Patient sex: M
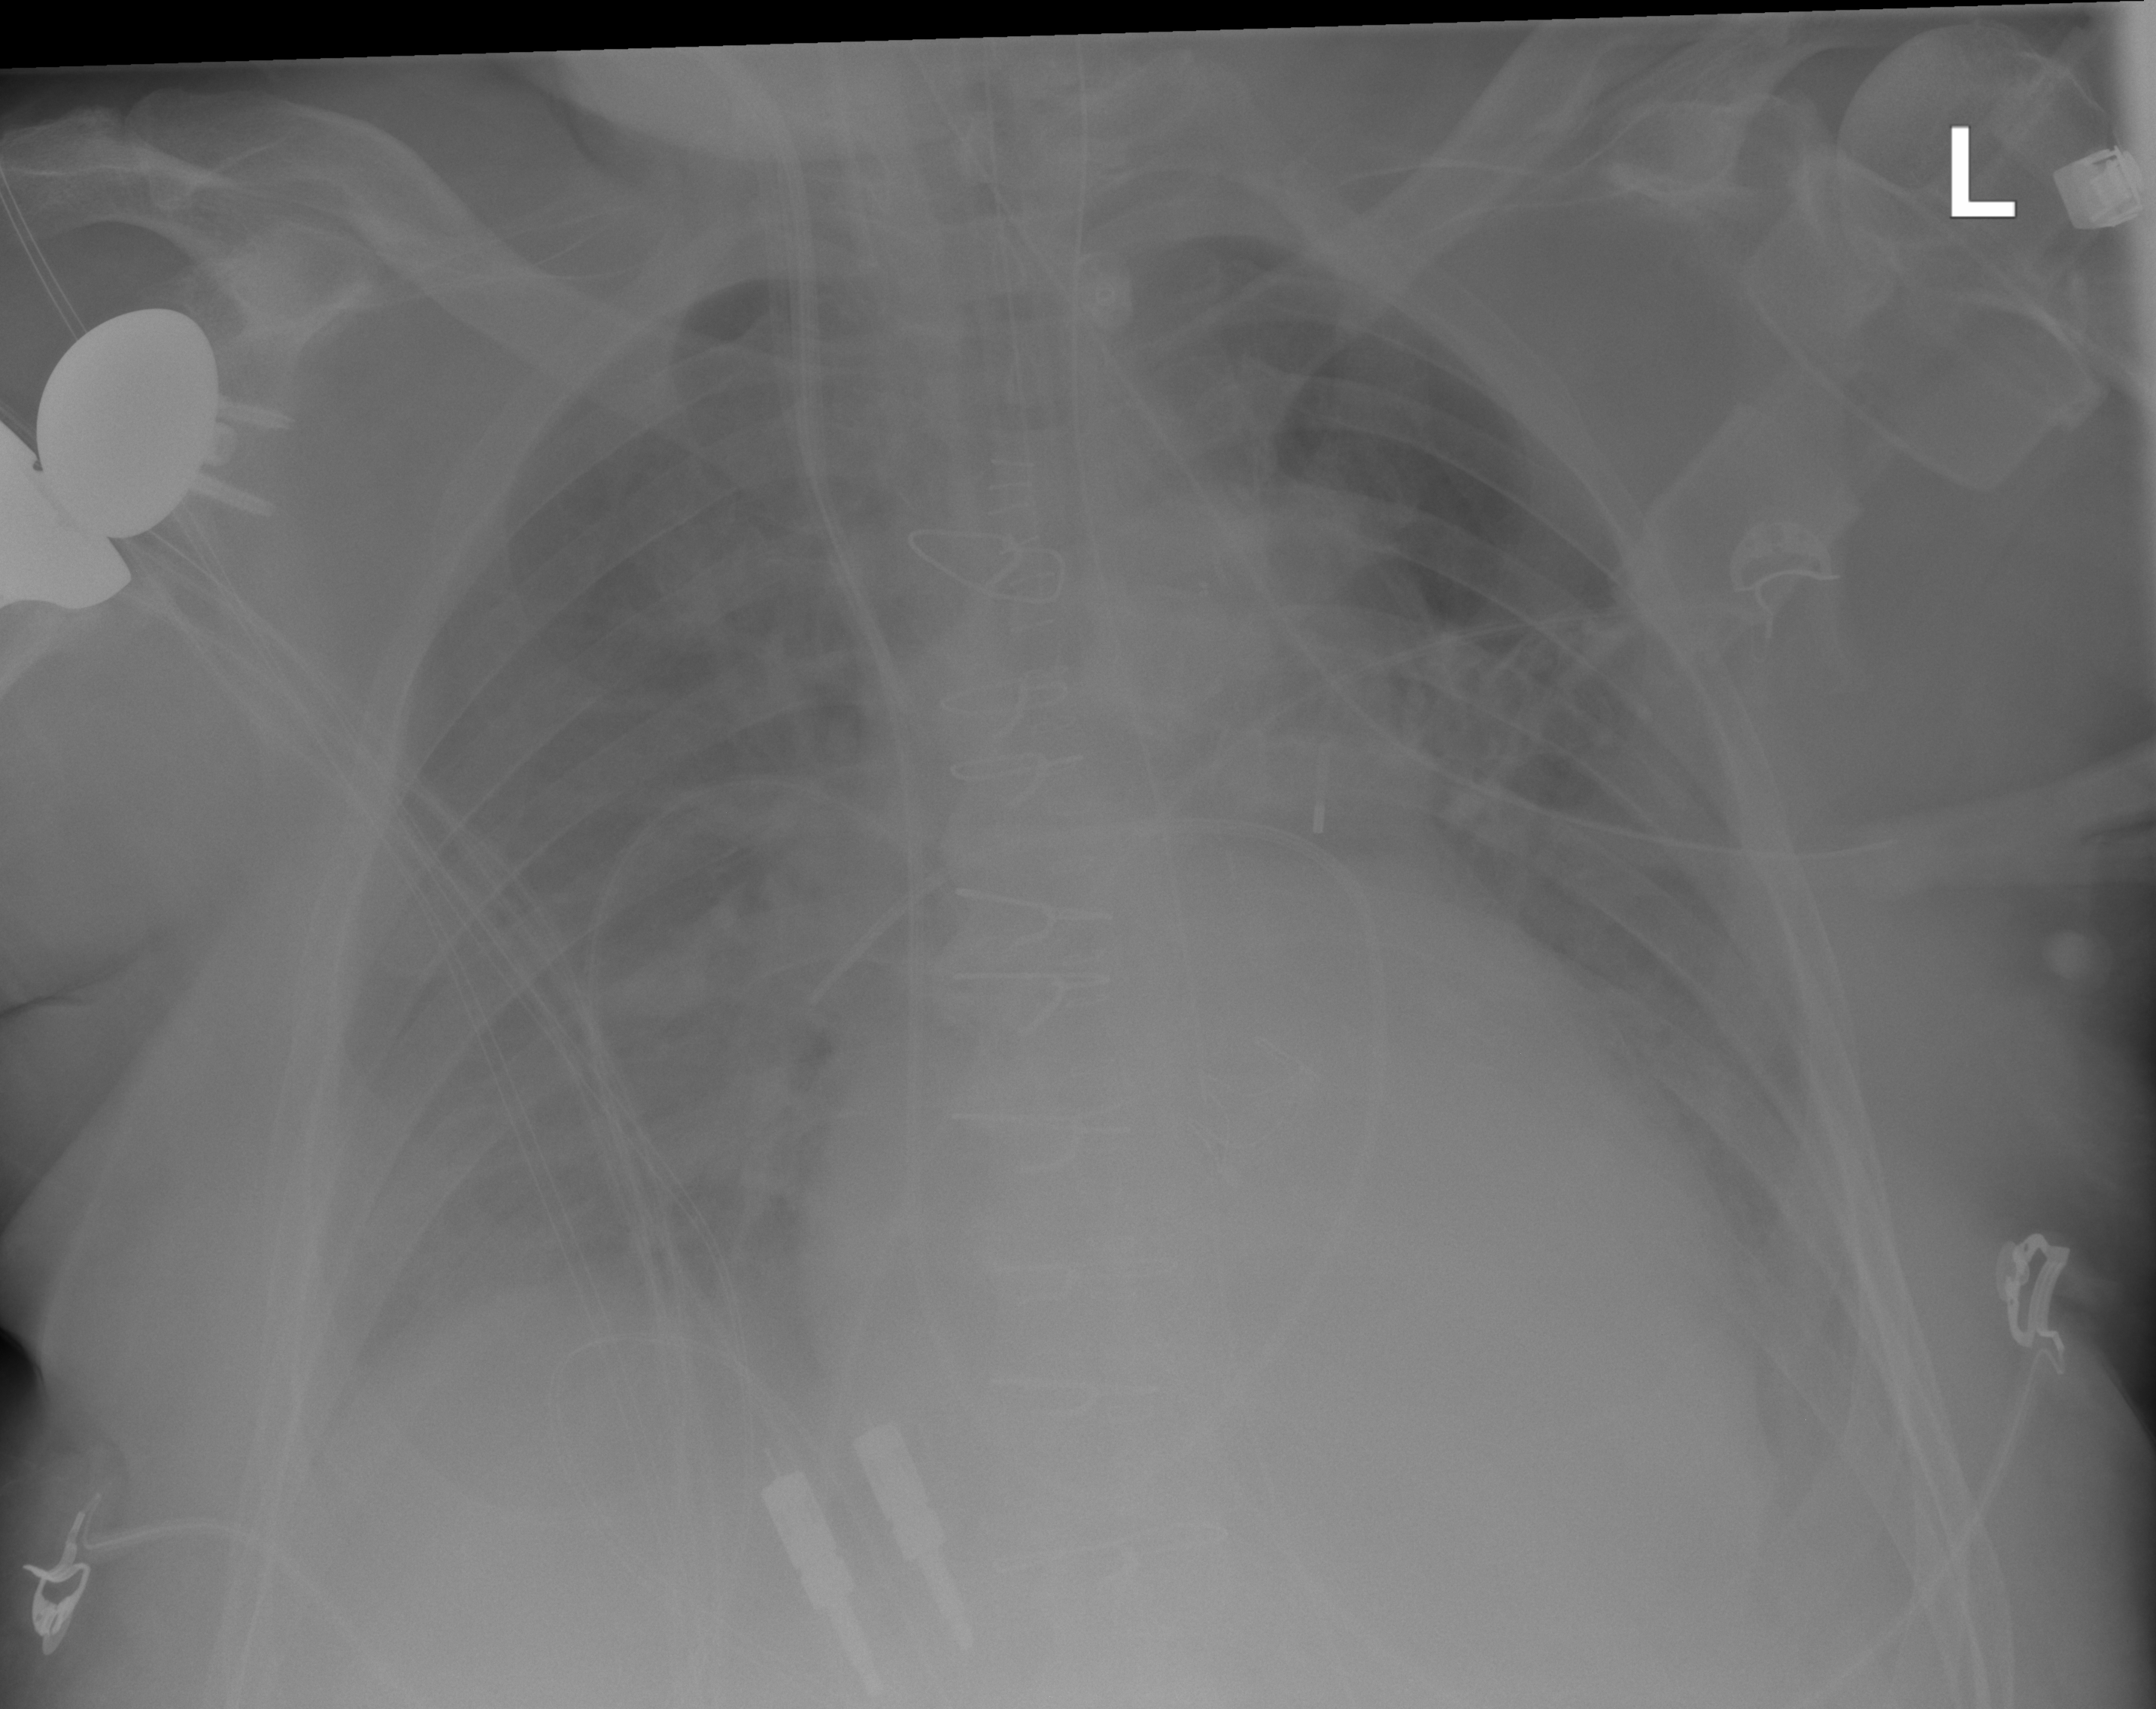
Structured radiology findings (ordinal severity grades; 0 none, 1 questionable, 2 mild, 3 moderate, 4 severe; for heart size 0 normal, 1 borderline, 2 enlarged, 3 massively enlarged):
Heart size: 2
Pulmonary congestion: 2
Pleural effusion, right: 2
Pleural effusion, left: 2
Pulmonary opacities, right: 0
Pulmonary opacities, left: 0
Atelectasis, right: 2
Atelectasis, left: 2